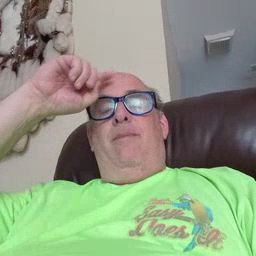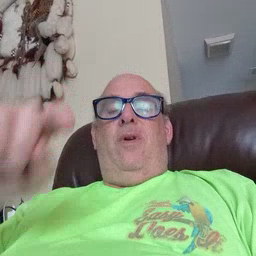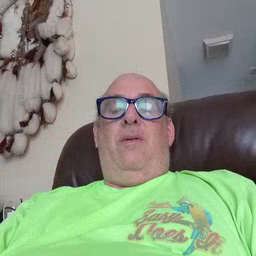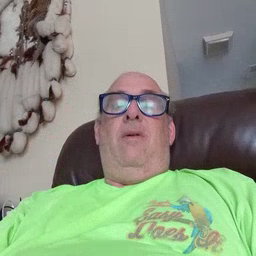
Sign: because